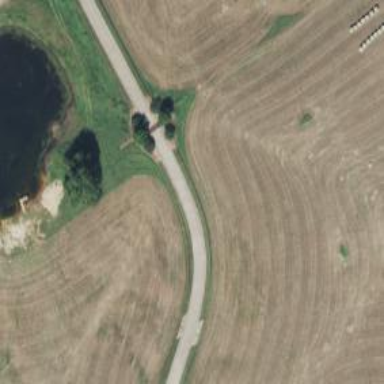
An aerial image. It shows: Driveway leading to service road.